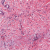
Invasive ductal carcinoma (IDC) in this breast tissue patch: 1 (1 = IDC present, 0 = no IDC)